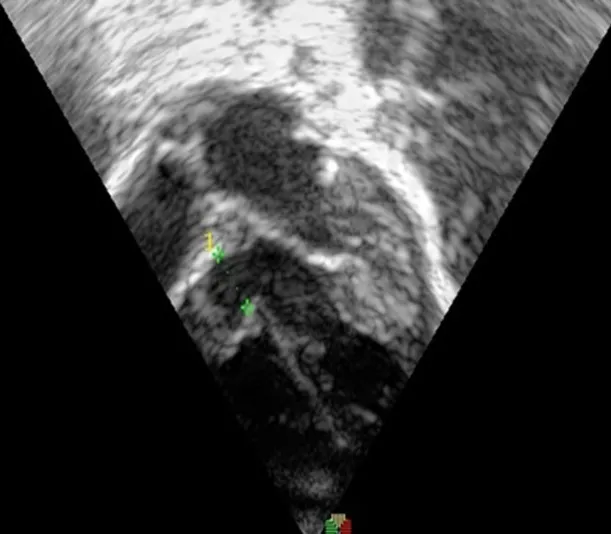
pre-procedure echocardiogram.
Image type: radiology (ultrasound)